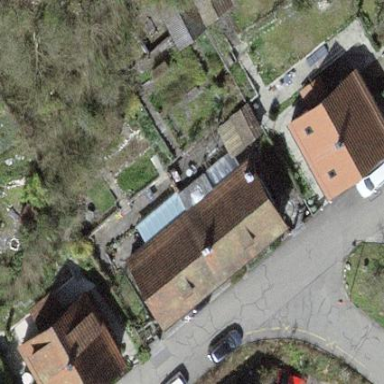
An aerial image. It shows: Residential building.